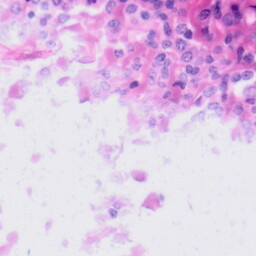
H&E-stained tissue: Tonsil